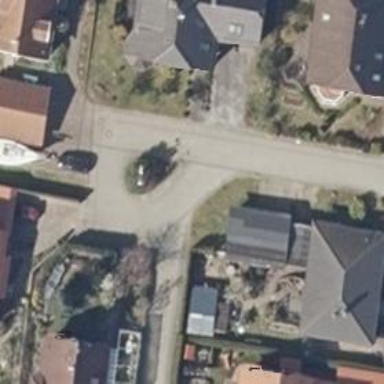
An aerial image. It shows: Residential road.